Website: macys
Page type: delivery-shipping
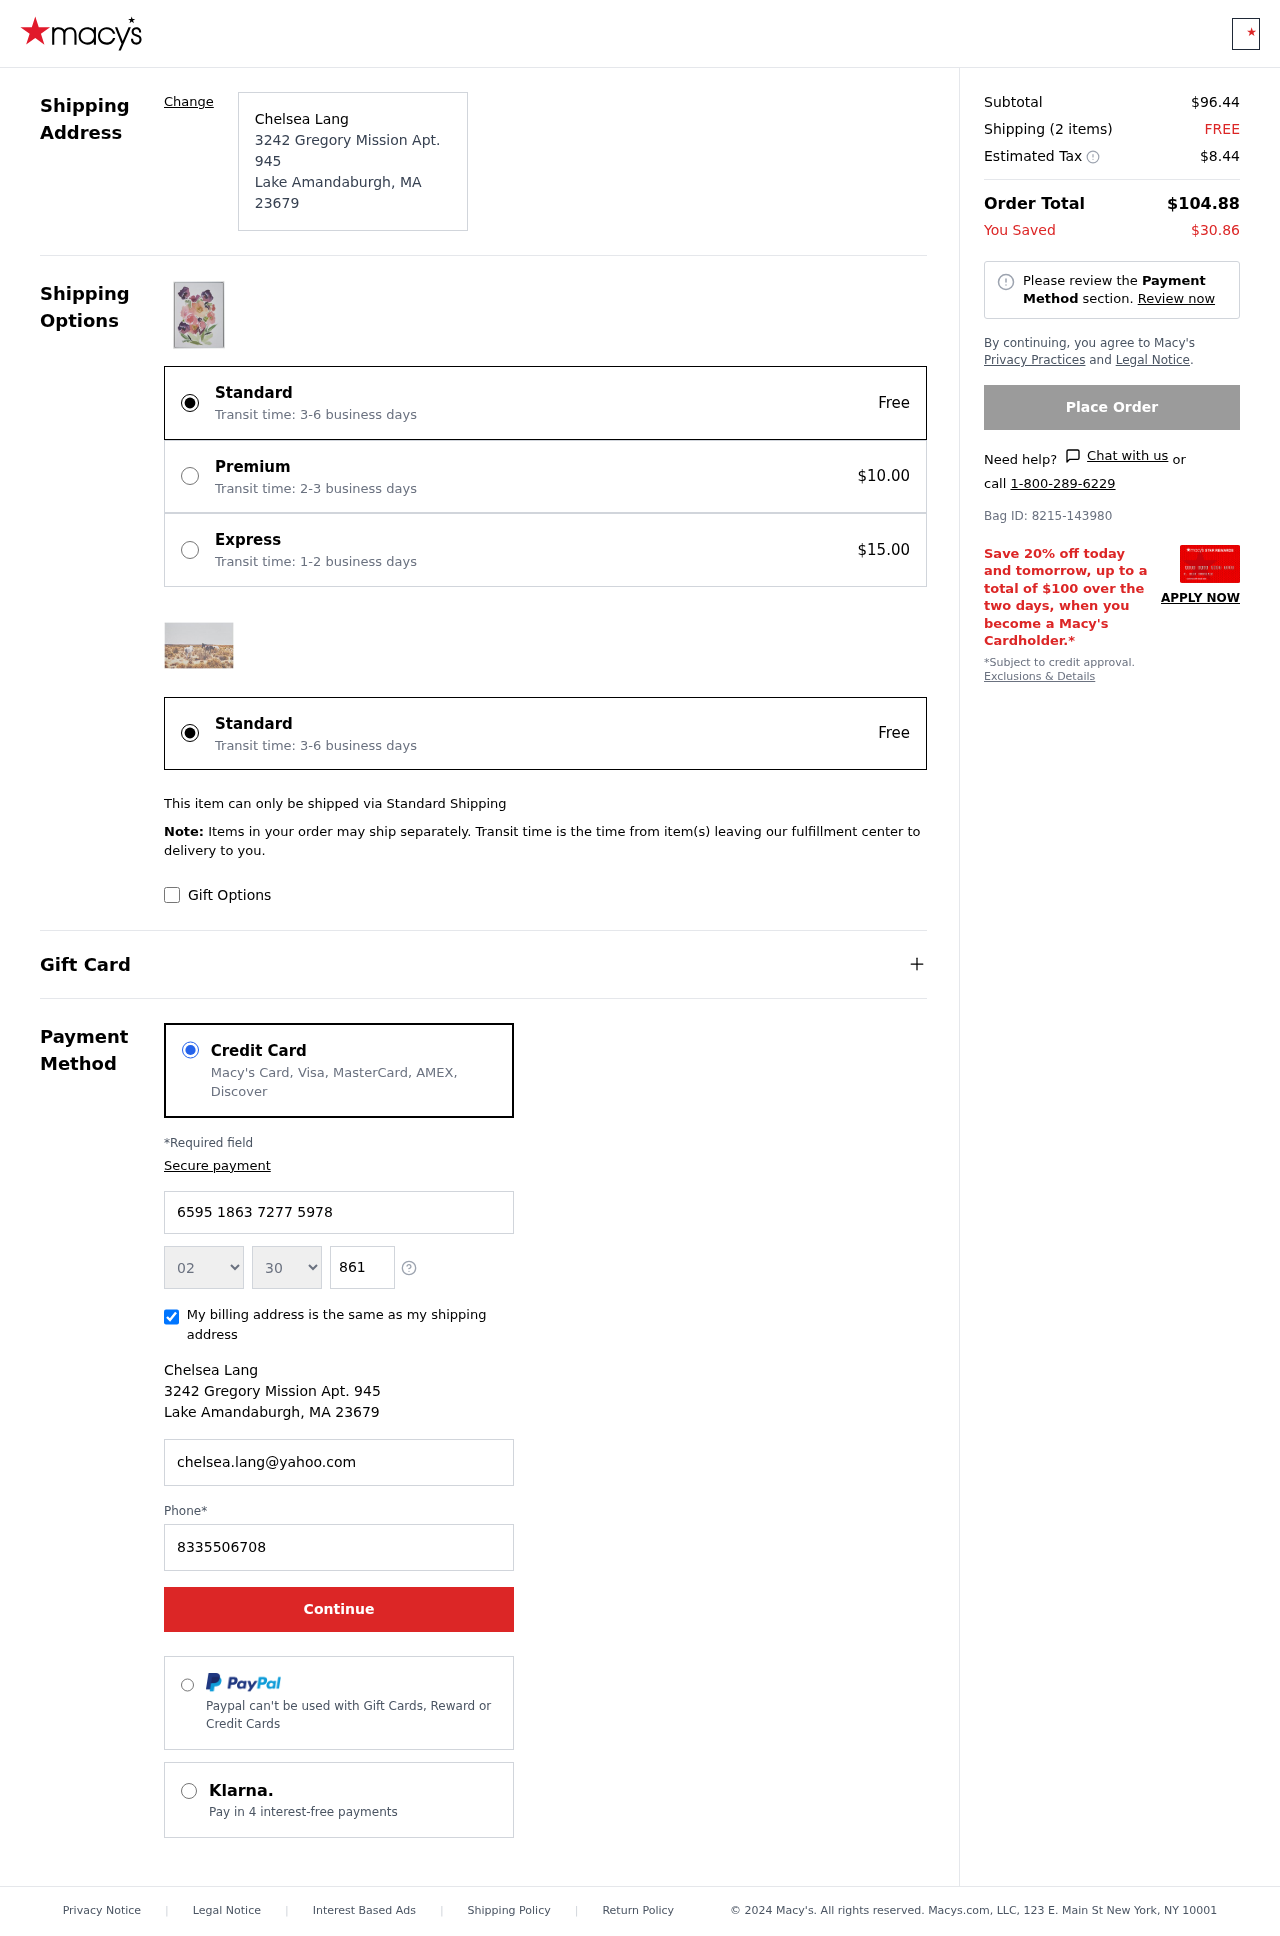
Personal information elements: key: PII_CARD_EXPIRY_MONTH
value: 02
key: PII_CARD_EXPIRY_YEAR
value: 30
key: PII_CITY
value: Lake Amandaburgh
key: PII_CITY_STATE_ZIP
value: Lake Amandaburgh, MA 23679
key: PII_FULLNAME
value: Chelsea Lang
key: PII_POSTCODE
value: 23679
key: PII_STATE_ABBR
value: MA
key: PII_STREET
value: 3242 Gregory Mission Apt. 945
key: PII_CARD_NUMBER
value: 6595 1863 7277 5978
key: PII_CARD_CVV
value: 861
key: PII_EMAIL
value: chelsea.lang@yahoo.com
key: PII_PHONE
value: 8335506708
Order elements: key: ORDER_SUBTOTAL
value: $96.44
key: ORDER_NUM_ITEMS
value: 2
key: ORDER_SHIPPING_COST
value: FREE
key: ORDER_TAX
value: $8.44
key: ORDER_TOTAL
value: $104.88
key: ORDER_SAVINGS
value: $30.86
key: ORDER_BAG_ID
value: Bag ID: 8215-143980